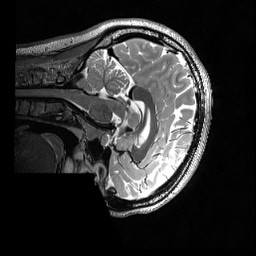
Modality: T2w
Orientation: sagittal
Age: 21
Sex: female
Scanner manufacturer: siemens
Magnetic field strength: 3 T
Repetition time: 3.2 s
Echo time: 0.56 s